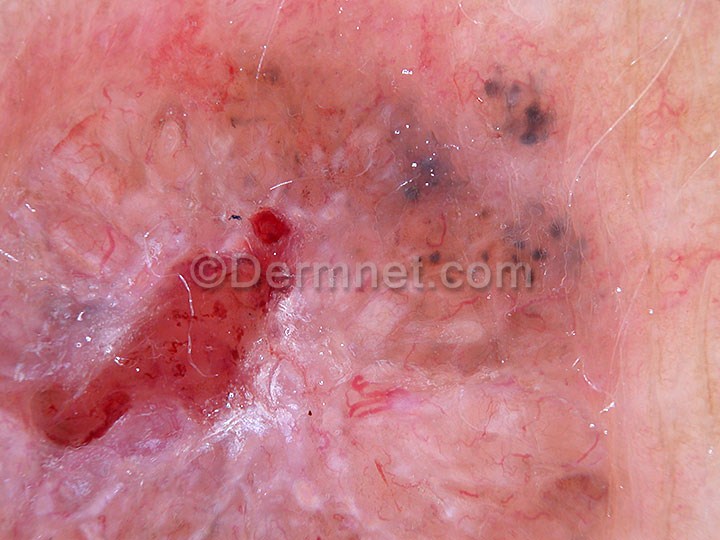
Disease: Actinic Keratosis Basal Cell Carcinoma and other Malignant Lesions